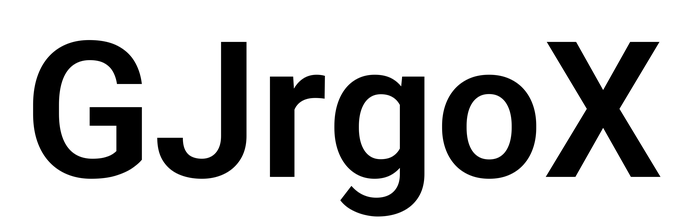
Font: Roboto_SemiBold